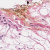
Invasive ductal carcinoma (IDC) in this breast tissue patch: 0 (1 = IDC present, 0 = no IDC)